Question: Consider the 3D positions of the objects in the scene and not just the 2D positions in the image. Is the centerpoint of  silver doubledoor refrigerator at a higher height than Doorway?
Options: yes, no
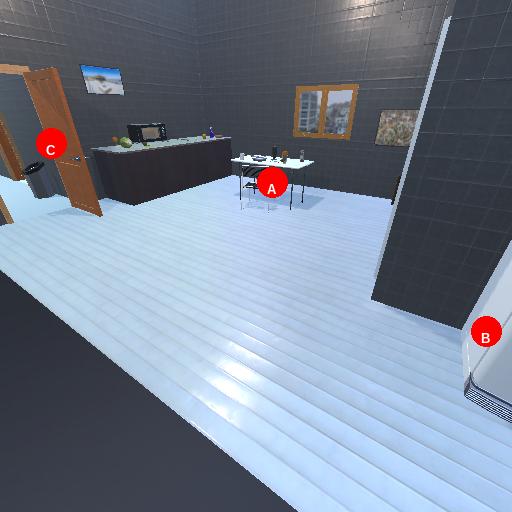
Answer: yes